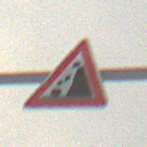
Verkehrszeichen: SteinschlagRechts
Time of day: MorningAfternoon
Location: Outdoor (Nature)
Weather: Overcast
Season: Winter
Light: Natural